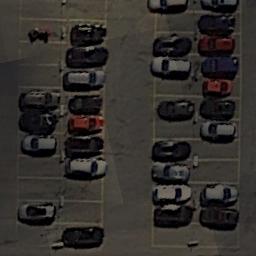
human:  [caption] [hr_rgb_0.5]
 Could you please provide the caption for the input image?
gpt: There are some cars on the parking lot .

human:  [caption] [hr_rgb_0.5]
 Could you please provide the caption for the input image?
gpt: The parking lot has some parked cars of different colors .

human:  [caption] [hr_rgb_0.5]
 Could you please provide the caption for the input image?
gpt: Many cars of different styles and colors are on the parking lot .

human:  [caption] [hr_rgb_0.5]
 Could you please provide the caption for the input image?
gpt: Seven rows of cars were parked in the parking lot .

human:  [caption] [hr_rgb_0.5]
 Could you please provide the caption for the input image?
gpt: There are some cars on the parking lot .